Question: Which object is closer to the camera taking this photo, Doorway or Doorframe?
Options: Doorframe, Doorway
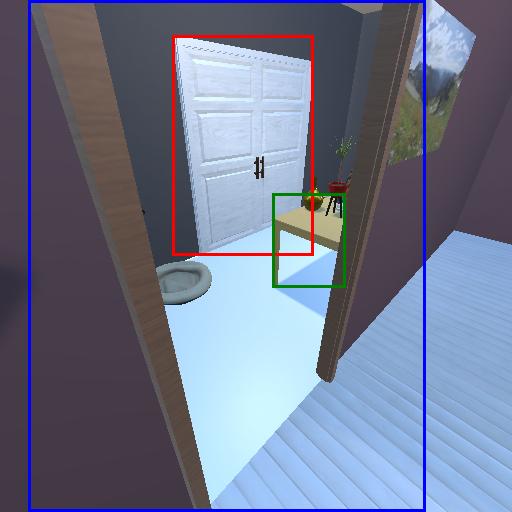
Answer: Doorframe